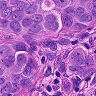
Metastatic tissue present: yes